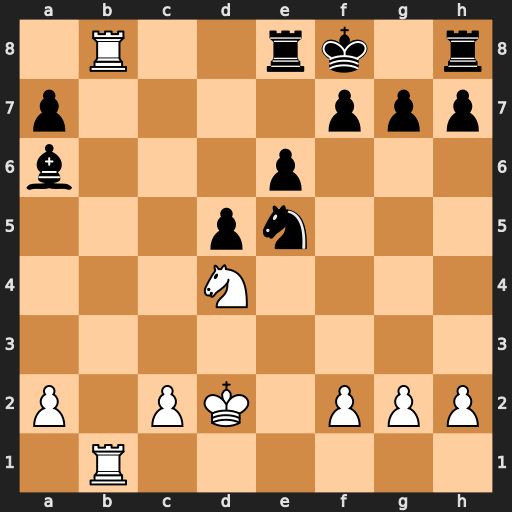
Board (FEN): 1R2rk1r/p4ppp/b3p3/3pn3/3N4/8/P1PK1PPP/1R6
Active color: w
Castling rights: -
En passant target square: -
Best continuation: Rxe8+ Kxe8 Rb8+ Ke7 Rxh8